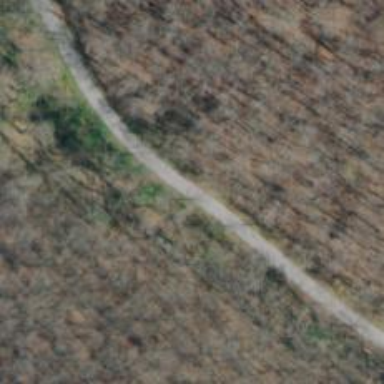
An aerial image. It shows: Tertiary road.